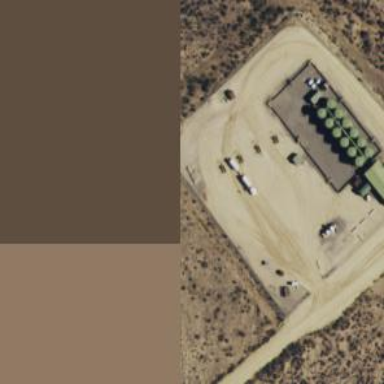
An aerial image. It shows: Storage tank with man-made structure.